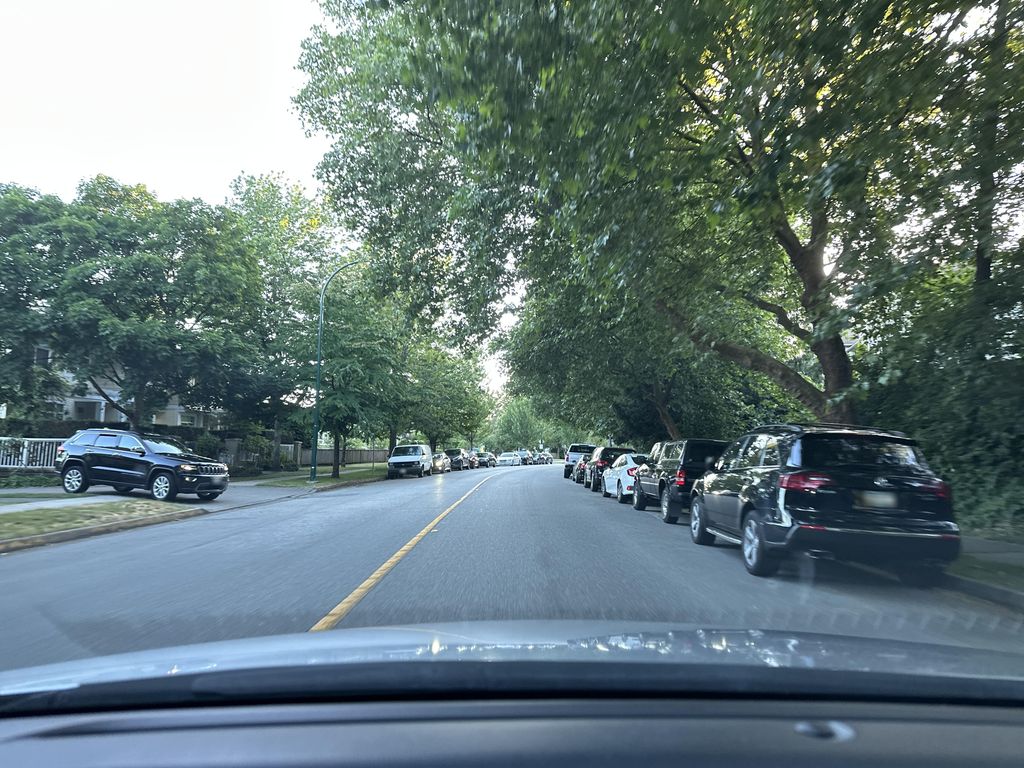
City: vancouver